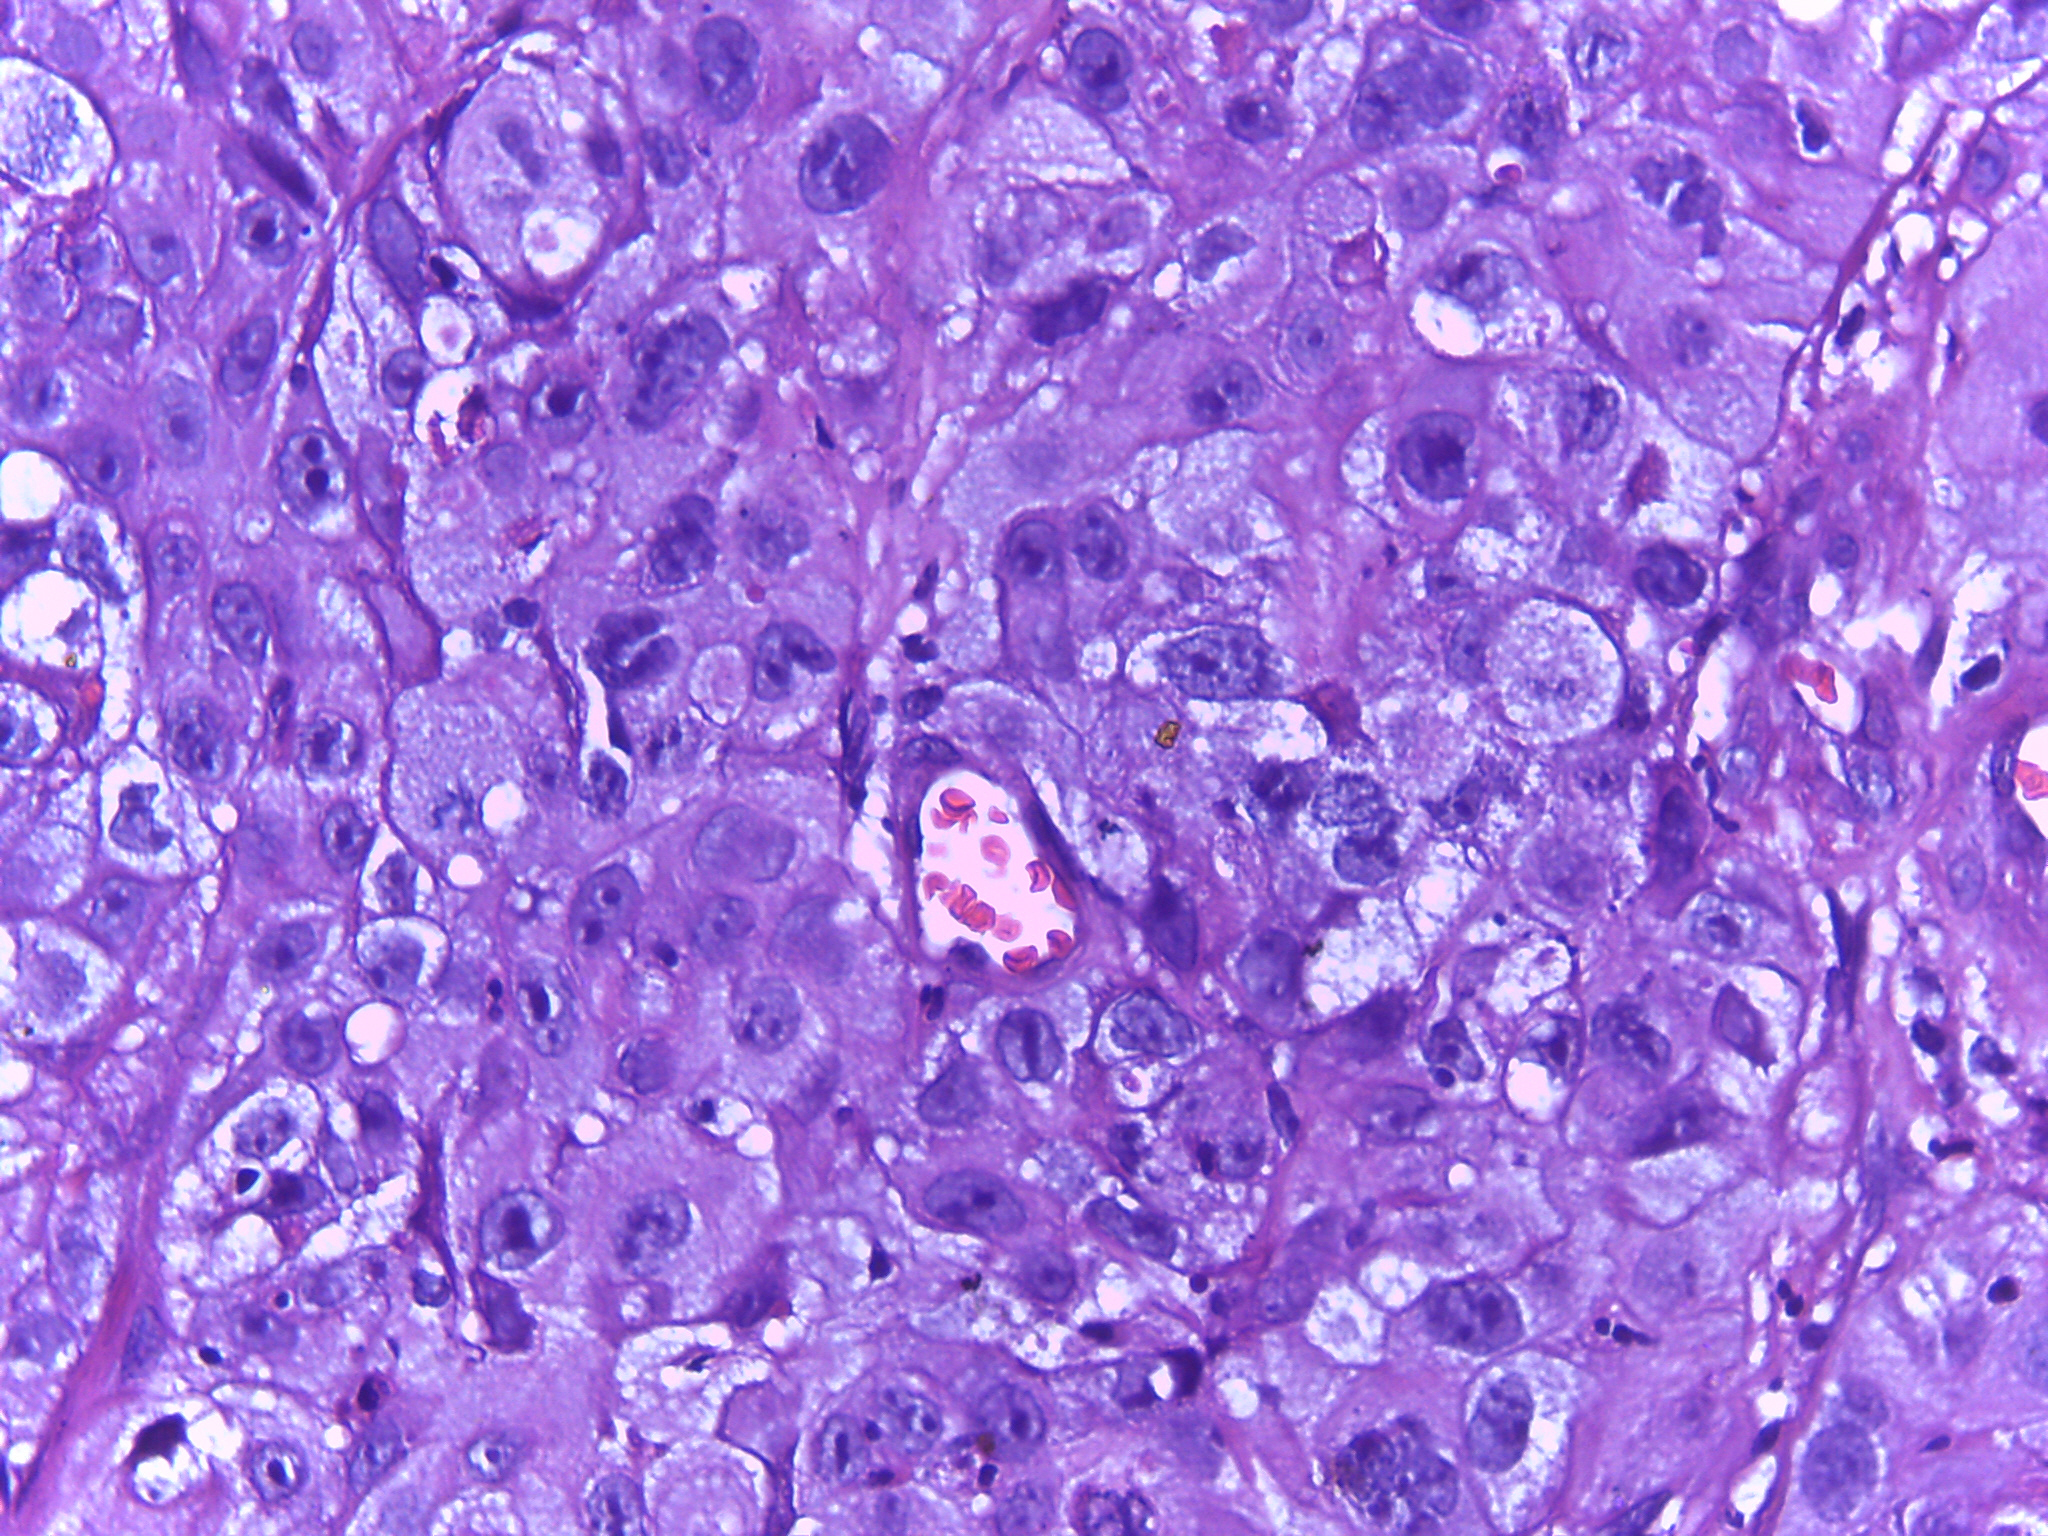
Diagnosis: OSCC